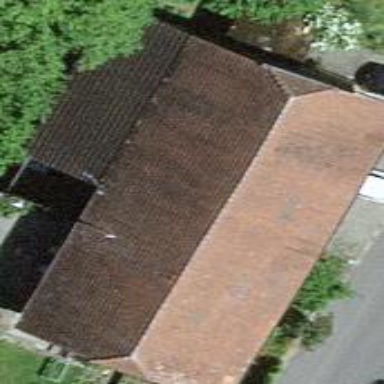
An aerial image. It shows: Farm building.